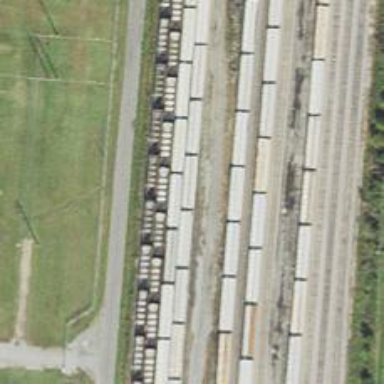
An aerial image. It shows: Railway yard in service.